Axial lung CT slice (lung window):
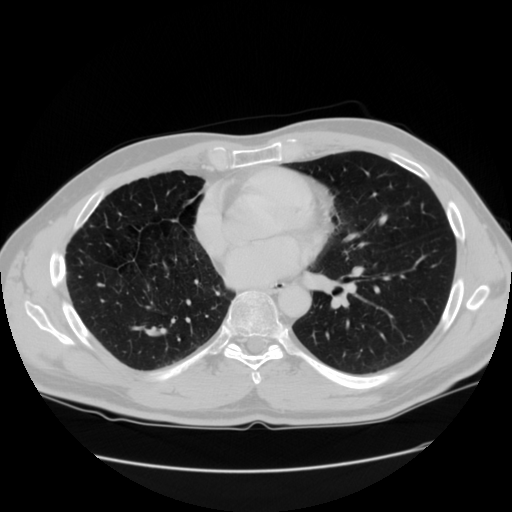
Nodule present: no